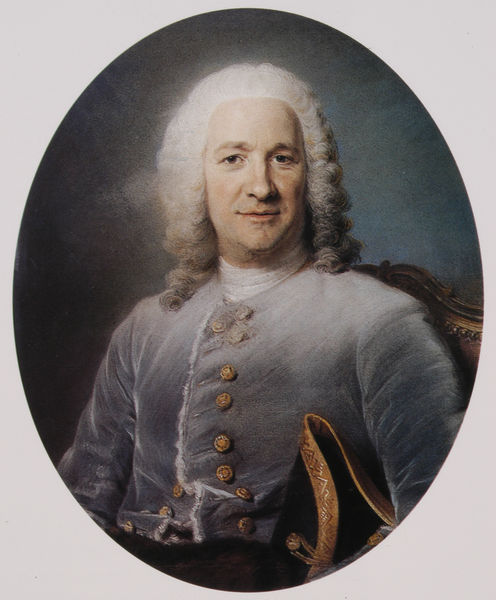
Titel: Jean Pâris de Montmartel
Künstler: Maurice Quentin de La Tour
Standort: Saint-Quentin
Institution: Musée Antoine Lécuyer
Schlagwörter: blau, gemälde, himmel, kopf, mann, schatten, weiß, ocker, sitzen, braun, grau, hell, hintergrund, holz, hut, kopfbedeckungen, licht, mund, nase, orange, pastell, schwarz, stirn, stuhl, blick, rot, beige, jacke, mütze, mützen, augen, barock, gesicht, kragen, lang, samt, silber, bildnis, herr, portrait, porträt, rückenlehne, öl, figur, gold, haare, mantel, sessel, sitzend, adel, klassizismus, borte, frontal, kinn, knopf, lippen, locke, locken, potrait, puder, rokoko, oval, hellblau, perücke, kopfbedeckung, lächeln, wangen, lehne, haltung, ausdruck, französisch, könig, bordüre, brauen, halstuch, pupillen, sitzt, stuhllehne, nägel, knöpfe, knopfleiste, lächelnd, medaillon, lockig, revolution, uniform, soldat, dreispitz, fürst, leder, graublau, halsbinde, adelig, höfisch, balu, edelmann, gütig, golden, brau, einfassung, englisch, graf, drau, herscher, perrücke, gepudert, barok, samtjacke, erhellt, la tour, frankeich, kragenlos, süffisant, 18. jahrhundert, 1750, medallo, madallon, justaucorpse, sa,t